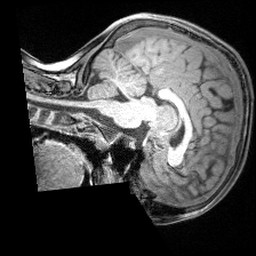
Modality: T1w
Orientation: sagittal
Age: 9
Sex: female
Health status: ill
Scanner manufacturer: siemens
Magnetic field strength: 3 T
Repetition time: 1.6 s
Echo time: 0.00179 s